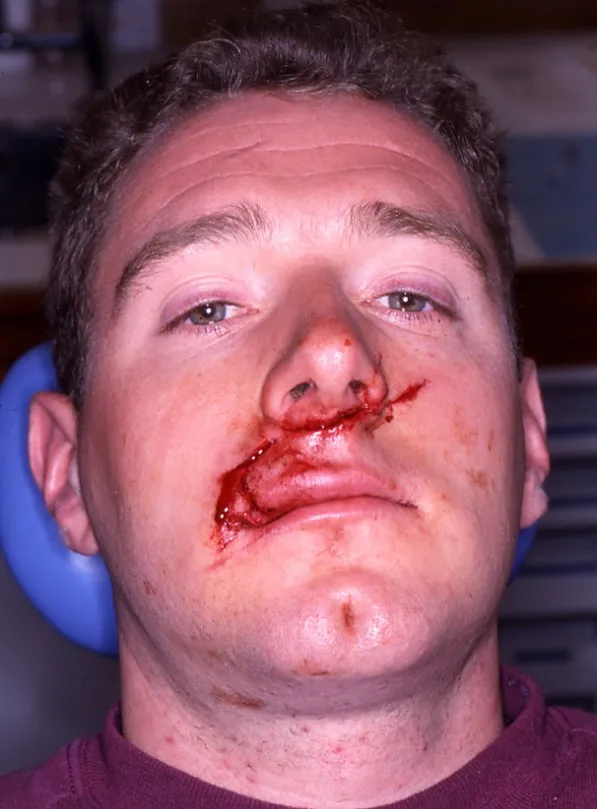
Case 1 - pre-operative appearance.
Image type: medical_photograph (other_medical_photograph)